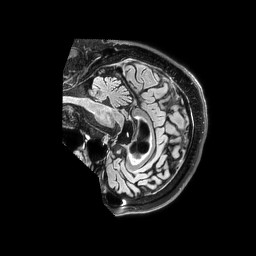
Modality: FLAIR
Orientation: sagittal
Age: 77
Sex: male
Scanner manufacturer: philips
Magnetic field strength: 3 T
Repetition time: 4.8 s
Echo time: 0.34 s